Question: In .net grid view Control Column we have a Property called "ColumnType" where we can specify column type which you want

Any body please help me how to do this in DevExpress Extra Grid Control
Thanks in advance
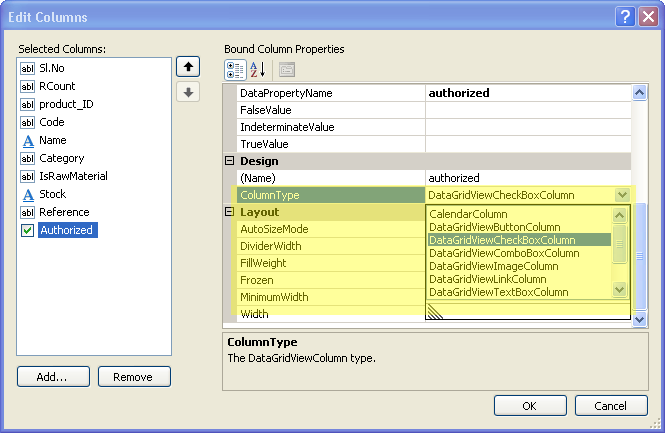
Answer: A similar effect can be achieved by setting the column's ColumnEdit property to an instance of the RepositoryItemCheckEdit. For more details, please refer to the <URL> topic.